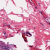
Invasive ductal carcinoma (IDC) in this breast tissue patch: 0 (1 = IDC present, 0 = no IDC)